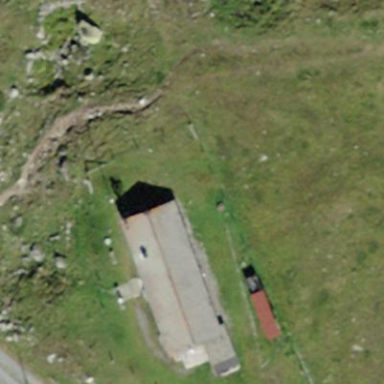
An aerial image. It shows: Gabled building.